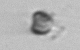
Label: Apedinella